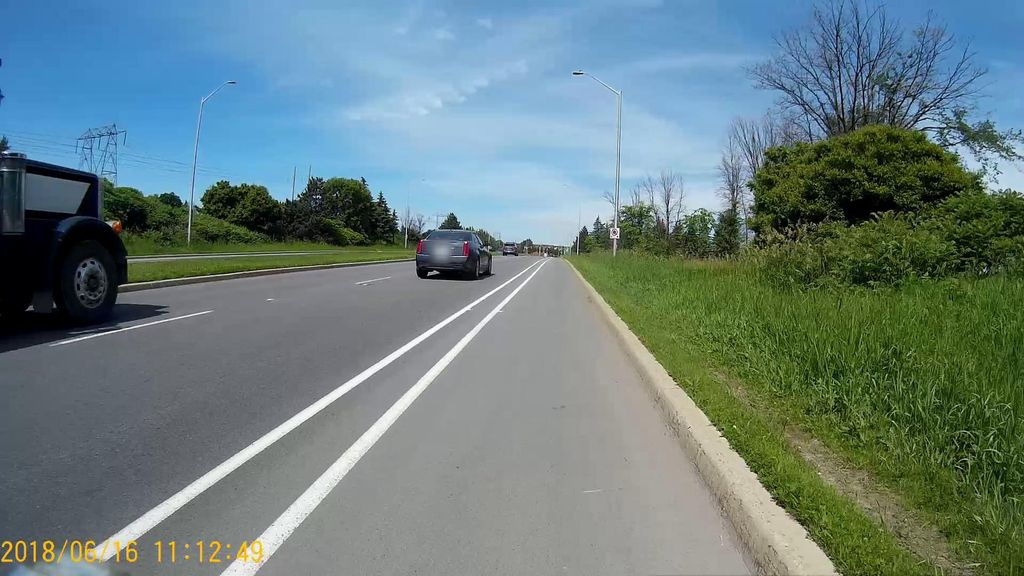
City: ottawa-gatineau